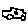
Label: car